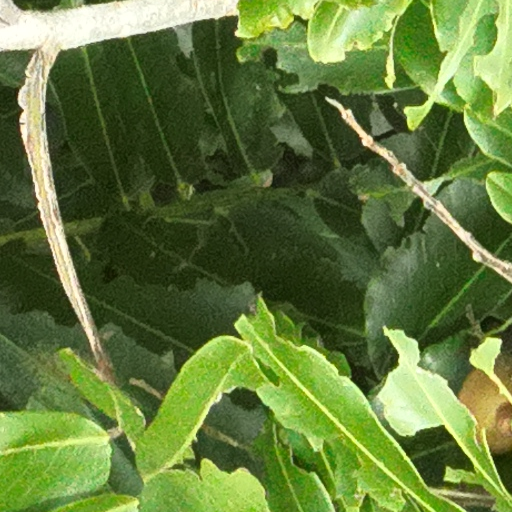
Species: Dipteryx oleifera
GBIF accepted scientific name: Dipteryx oleifera
Crown area (m\u00b2): 364.239